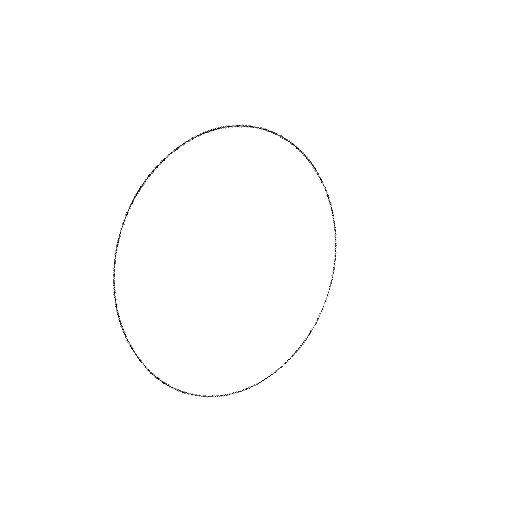
Crossing number: 0